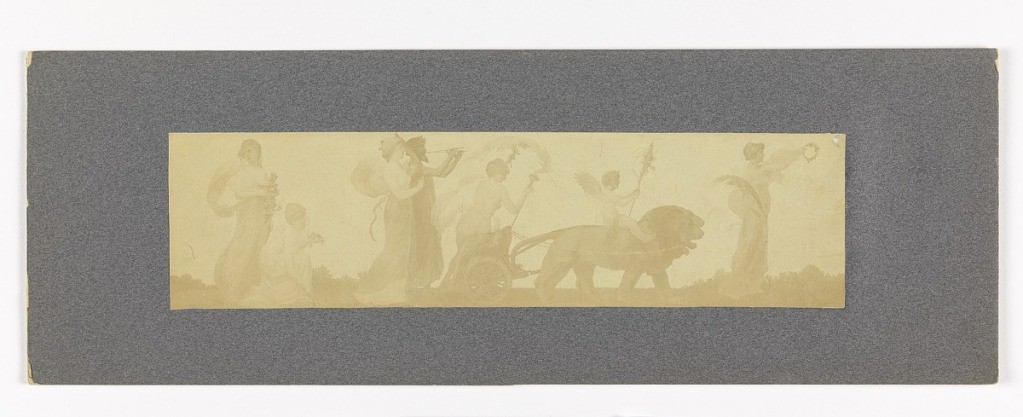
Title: Frieze of a Mural for the Rosewell P. Flower Memorial Library, Watertown, New York
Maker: Leon Dabo, American, 1868–1960
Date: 1904
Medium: Printed on sensitized paper
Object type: Photograph
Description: Frieze showing classical procession of five female figues half nude, piping man and winged child riding on one of pair of lions drawing chariot.